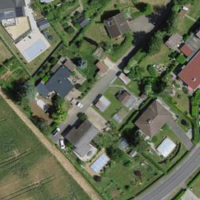
EUNIS habitat code: 55
Species observed at this site:
Tachybaptus ruficollis
Tringa ochropus
Charadrius hiaticula
Actitis hypoleucos
Riparia riparia
Anas crecca
Alcedo atthis
Anas platyrhynchos
Alopochen aegyptiaca
Passer domesticus
Gallinago gallinago
Calidris alpina
Hirundo rustica
Tringa glareola
Tringa totanus
Phoenicurus ochruros
Motacilla alba
Calidris pugnax
Falco tinnunculus
Tringa erythropus
Tringa nebularia